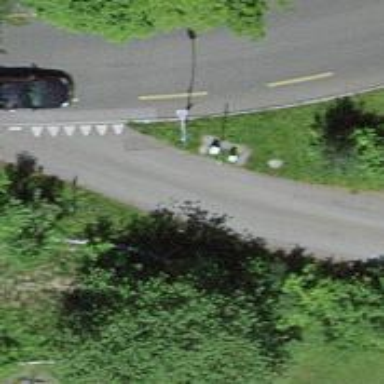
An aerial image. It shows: Lift gate barrier.